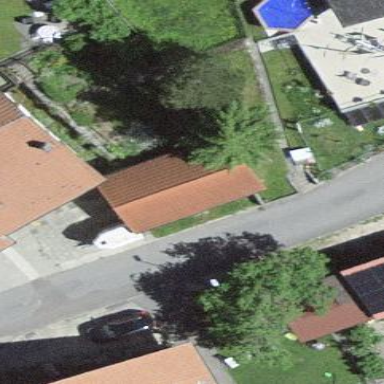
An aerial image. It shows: Garage.